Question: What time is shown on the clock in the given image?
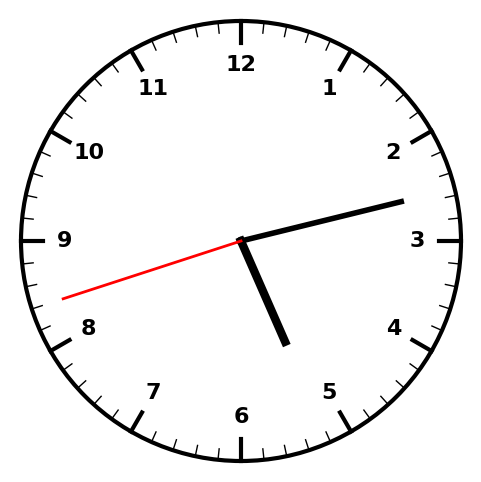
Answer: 05:12:42